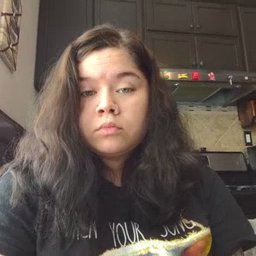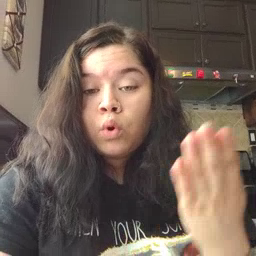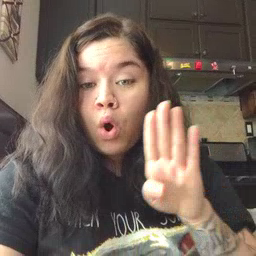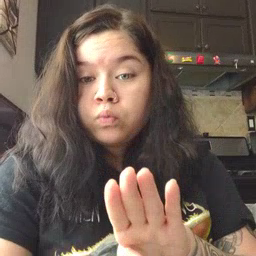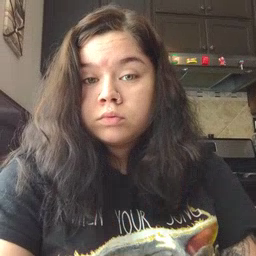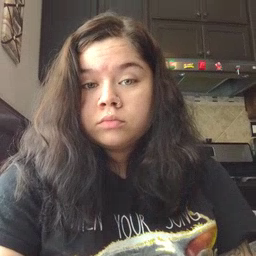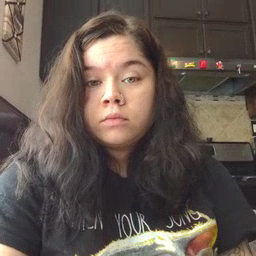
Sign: close